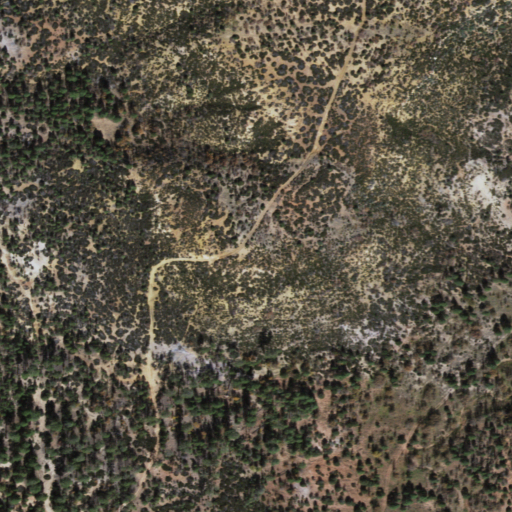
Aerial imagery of ridge(s) in Arizona named Telephone Ridge containing evergreen forest and shrub